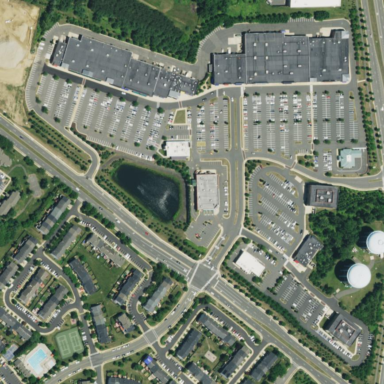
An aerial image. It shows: Retail area.